Question: I have a data set which looks like this
'''
+------------+-----------------------------+
| user_name | role |
+------------+-----------------------------+
| User A | Admin, System |
| User B | Editor, Power User, System |
+------------+-----------------------------+
'''
I would like to calculate the total of each column (A,B) as a percentage of the Row total to look like
'''
+-------+-----+-----+-------+
| Month | A | B | TOTAL |
+-------+-----+-----+-------+
| Jan | 90% | 10% | 100% |
| Feb | 90% | 10% | 100% |
| Mar | 75% | 25% | 100% |
+-------+-----+-----+-------+
'''
I have tried a Table and Matrix cant seem to get either to work:

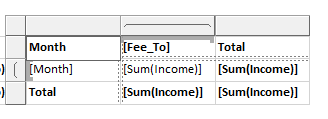
Answer: Your % value expression should be something like:
'''
=Sum(Fields!Income.Value) / Sum(Fields!Income.Value, "RowGroupName")
'''
Where 'RowGroupName' is the name of your defined 'Month' row group, as you may notice with the example given.
This applies the total 'Income' for a particular 'Fee_To' / 'Month' group to all 'Fee_To' total 'Income' values in that 'Month' group.